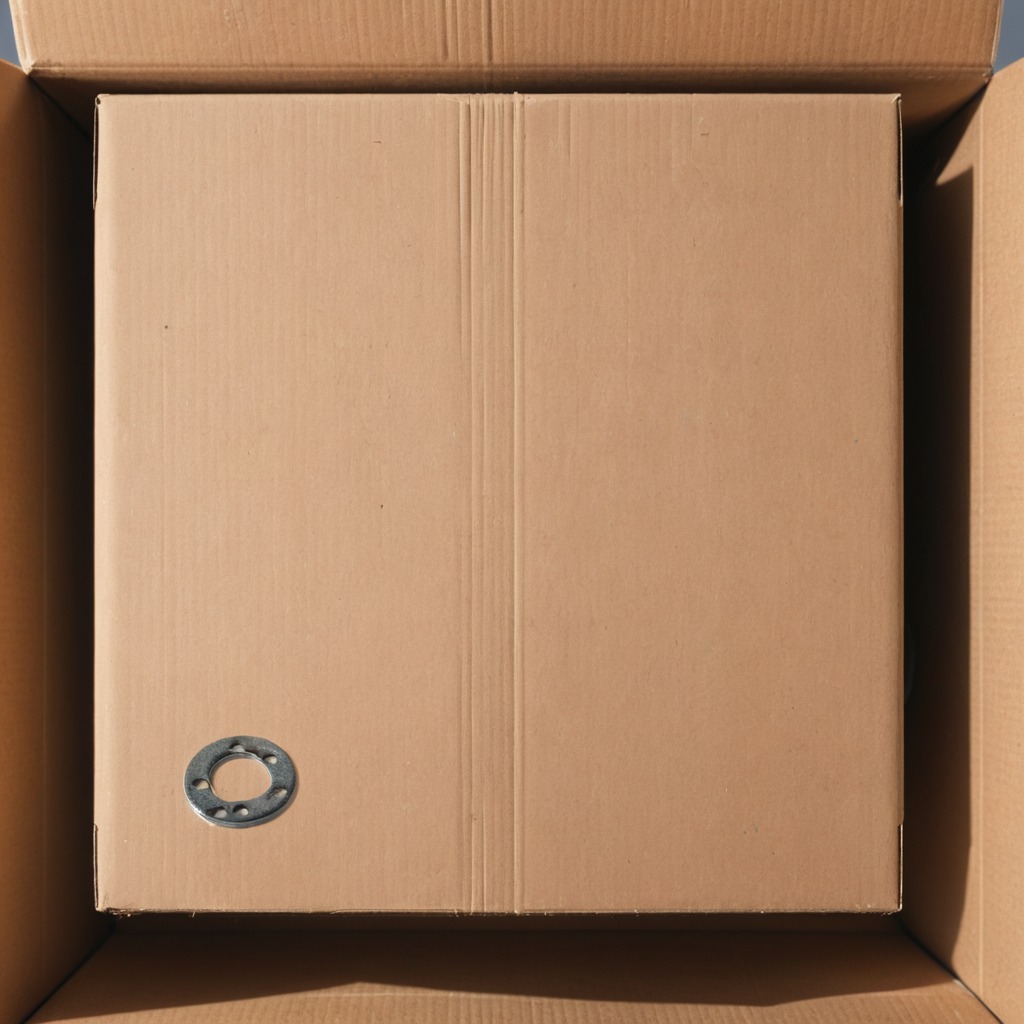
A flat metal washer lying on a clean dry cardboard box surface in an outdoor workshop during daytime bright natural light soft shadows slightly creased but